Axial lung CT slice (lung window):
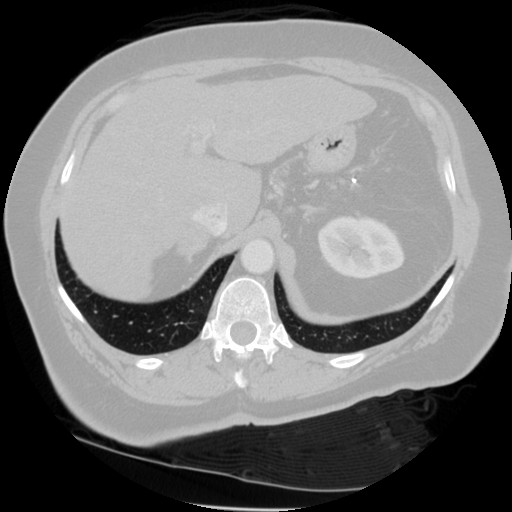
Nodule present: no